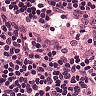
Metastatic tissue present: no